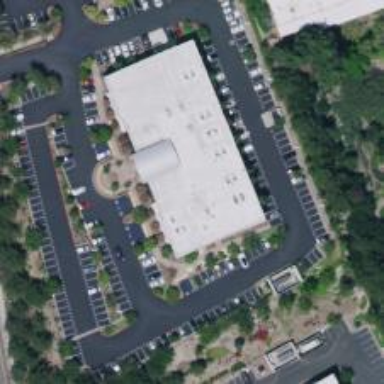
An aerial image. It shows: Office building.